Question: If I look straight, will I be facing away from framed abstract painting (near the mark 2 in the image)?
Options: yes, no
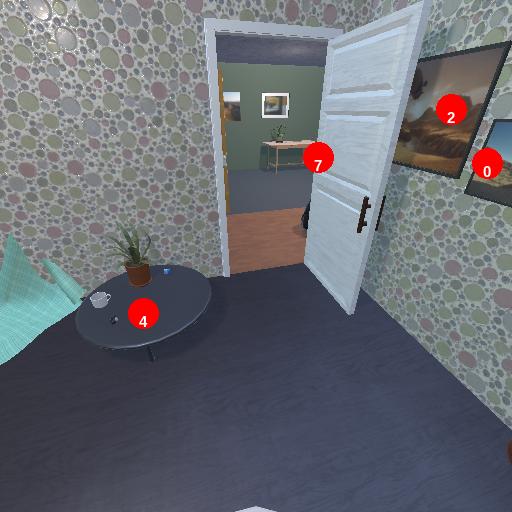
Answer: yes